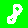
Digit: 8